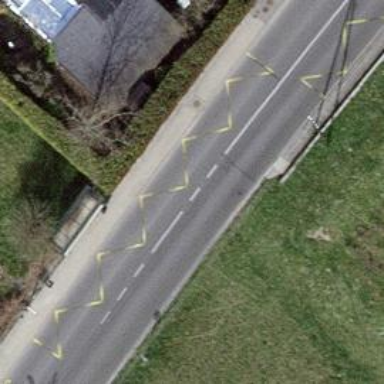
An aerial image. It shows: Bus stop equipped with public transport stop position.